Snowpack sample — Snodgrass Mountain, Crested Butte, Colorado (2/4/25, 12:06 PM MST)
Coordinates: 38.923, -106.968
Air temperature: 35 °F
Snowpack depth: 80 cm
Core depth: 50 cm
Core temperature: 30.2 °F
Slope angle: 14°, slope face: 78°
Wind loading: low
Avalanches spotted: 0
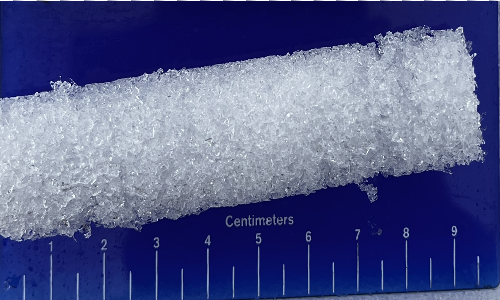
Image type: core
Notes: No avalanches nearby, unusually warm weather for the last month reported by residents, Collected 25 yards from treeline